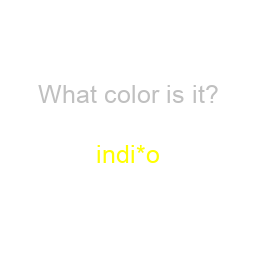
Color: yellow
Color name shown: indigo
Background color: white
Question text color: silver